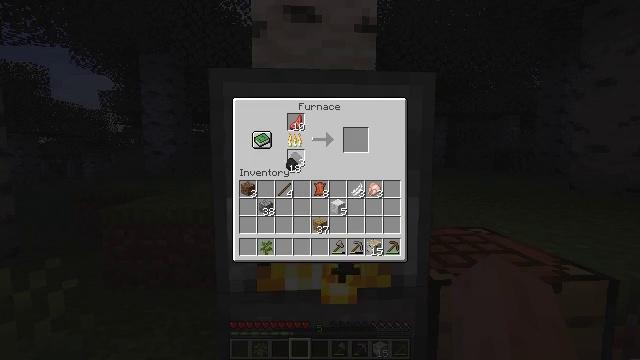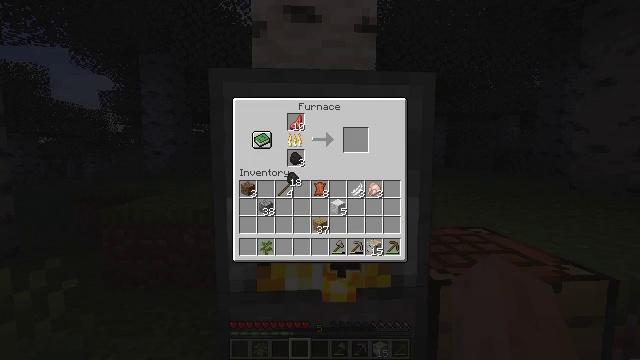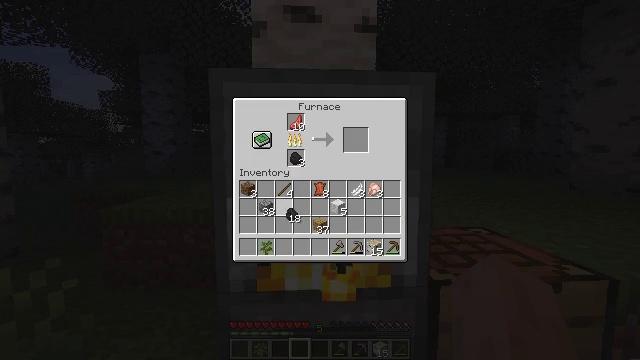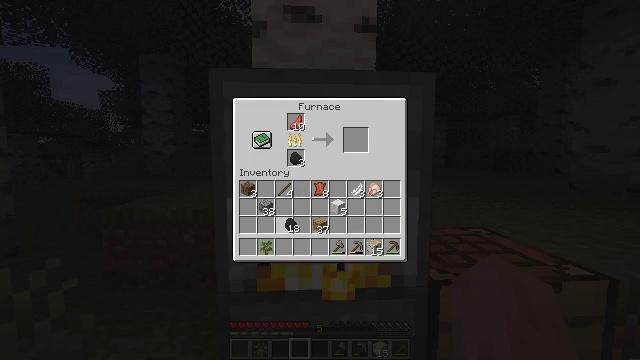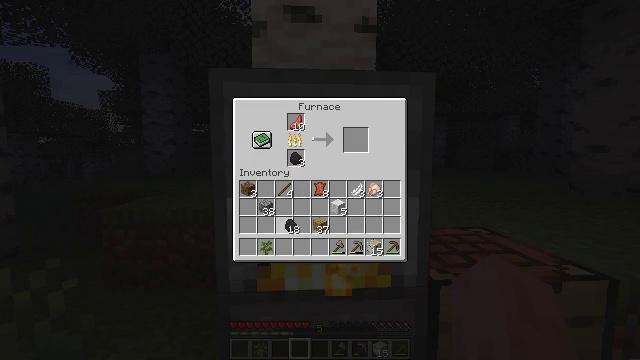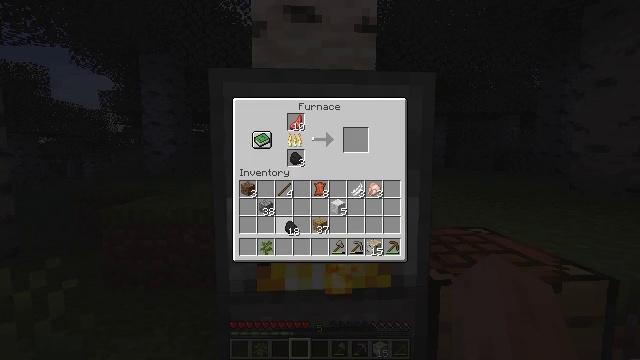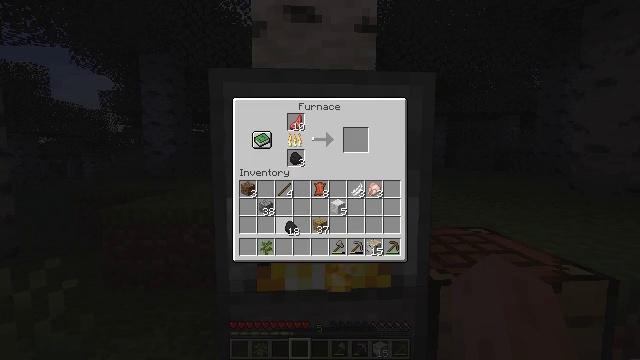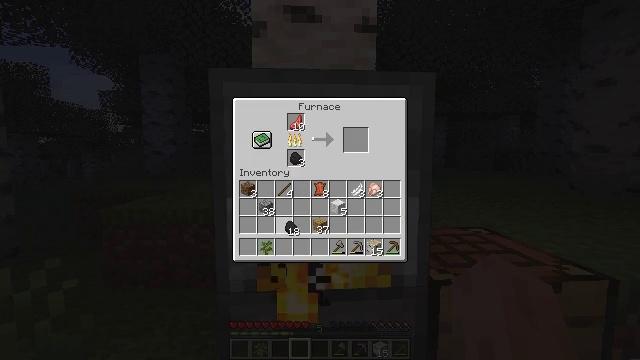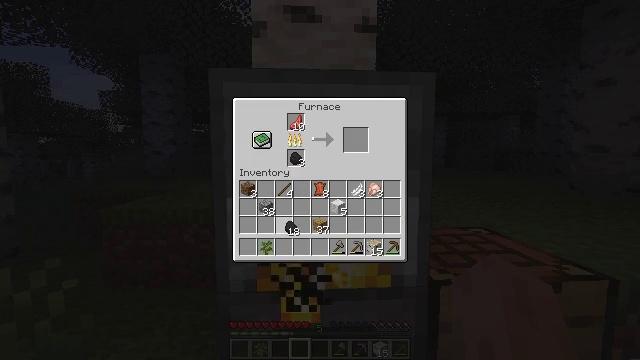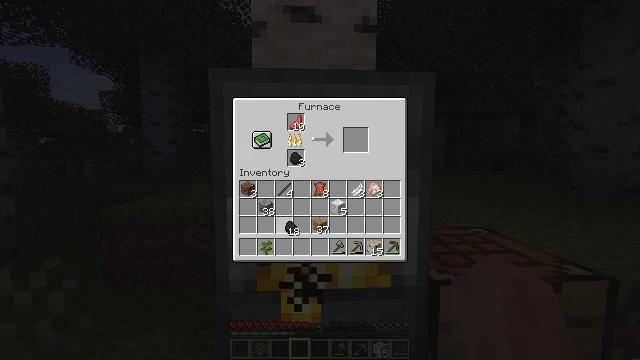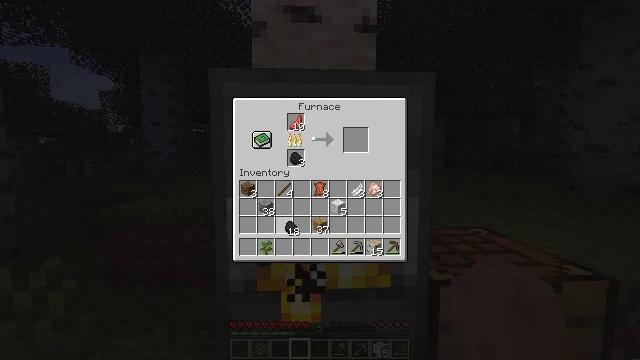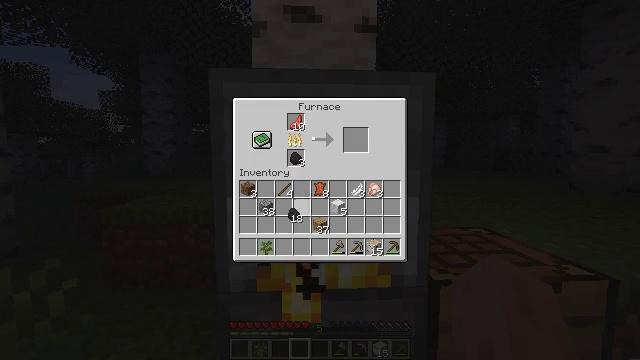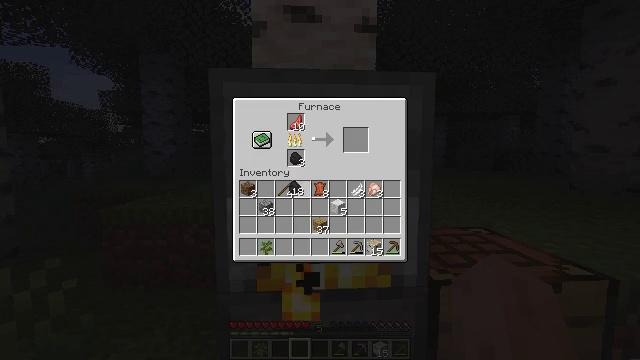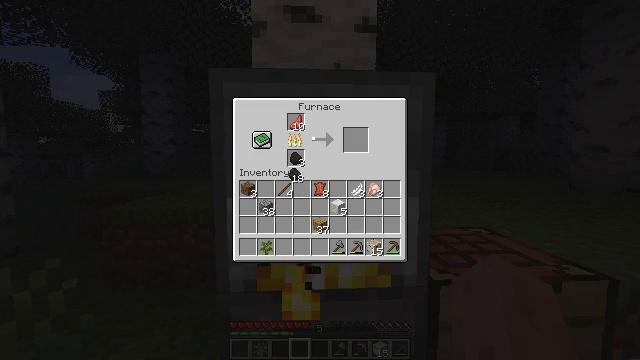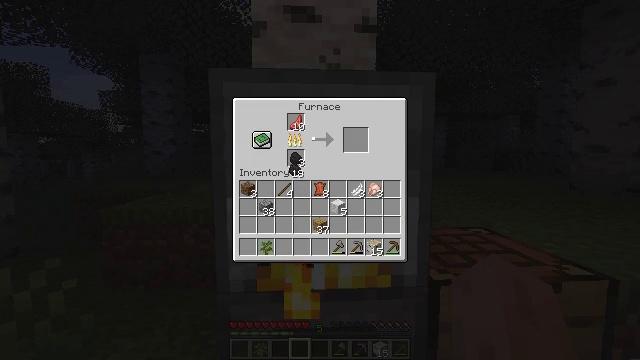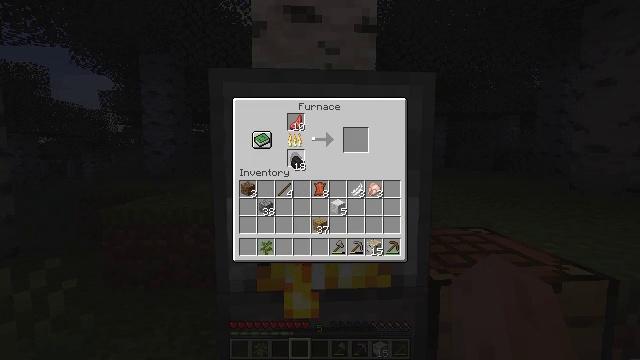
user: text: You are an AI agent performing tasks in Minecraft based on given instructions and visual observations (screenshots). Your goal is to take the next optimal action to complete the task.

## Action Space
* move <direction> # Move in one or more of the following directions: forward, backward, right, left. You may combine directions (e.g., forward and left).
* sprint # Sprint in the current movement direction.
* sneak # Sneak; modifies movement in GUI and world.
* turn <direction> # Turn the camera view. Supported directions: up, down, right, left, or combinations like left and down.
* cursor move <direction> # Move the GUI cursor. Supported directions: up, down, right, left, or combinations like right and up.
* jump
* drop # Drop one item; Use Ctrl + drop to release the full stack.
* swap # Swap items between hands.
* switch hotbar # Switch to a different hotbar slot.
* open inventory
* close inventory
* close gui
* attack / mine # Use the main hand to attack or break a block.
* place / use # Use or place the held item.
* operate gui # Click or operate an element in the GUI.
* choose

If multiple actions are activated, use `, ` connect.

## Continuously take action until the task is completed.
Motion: motion action
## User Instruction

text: craft item air
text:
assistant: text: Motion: cursor move down
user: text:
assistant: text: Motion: cursor move down
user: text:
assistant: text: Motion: cursor move down
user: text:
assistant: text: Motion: no_op
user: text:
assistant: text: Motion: no_op
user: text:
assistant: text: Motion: no_op
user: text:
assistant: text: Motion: no_op
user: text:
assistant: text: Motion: no_op
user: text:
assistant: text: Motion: no_op
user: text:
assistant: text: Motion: no_op
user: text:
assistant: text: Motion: cursor move up
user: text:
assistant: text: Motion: cursor move up
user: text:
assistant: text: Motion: cursor move up
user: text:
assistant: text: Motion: no_op
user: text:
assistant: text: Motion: no_op
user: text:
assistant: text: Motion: no_op
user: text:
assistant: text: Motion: no_op
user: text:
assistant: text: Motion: no_op
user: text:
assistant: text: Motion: choose
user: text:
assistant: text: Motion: choose
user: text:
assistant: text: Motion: no_op
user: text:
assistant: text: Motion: choose
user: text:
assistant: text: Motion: choose
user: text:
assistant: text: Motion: no_op
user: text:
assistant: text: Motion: cursor move down
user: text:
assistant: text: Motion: cursor move down
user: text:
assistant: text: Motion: cursor move down
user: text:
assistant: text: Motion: no_op
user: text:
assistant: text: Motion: no_op
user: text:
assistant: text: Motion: no_op